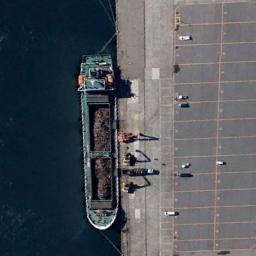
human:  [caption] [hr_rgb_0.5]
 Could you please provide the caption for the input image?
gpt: A green bulk carrier docked at the dock, Loading and unloading materials .

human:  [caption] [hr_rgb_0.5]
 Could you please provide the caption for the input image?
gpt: There is a ship in the blue water on the shore .

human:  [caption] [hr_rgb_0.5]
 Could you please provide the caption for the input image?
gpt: There are a lot of cars on the dock next to a ship .

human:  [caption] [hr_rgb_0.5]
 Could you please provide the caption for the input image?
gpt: The green ship is docked at the truck terminal and the water is deep blue .

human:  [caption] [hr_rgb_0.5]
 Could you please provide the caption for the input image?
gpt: The ship is at the harbor .